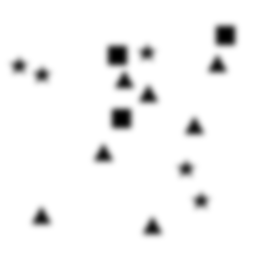
Squares: 3
Triangles: 7
Stars: 5
Total shapes: 15